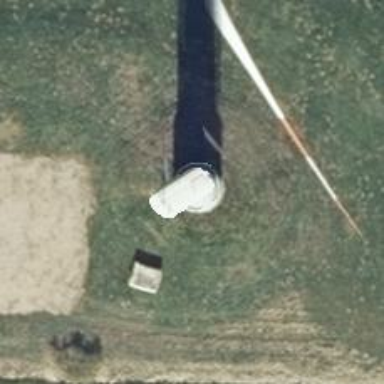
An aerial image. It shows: Wind generator in the form of horizontal axis wind turbine.